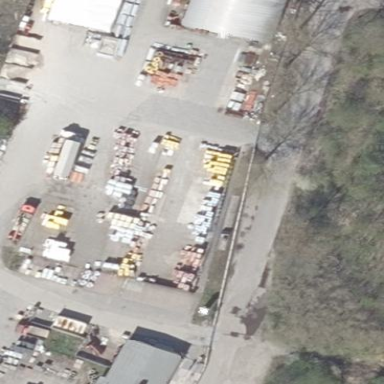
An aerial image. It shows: Trade shop.